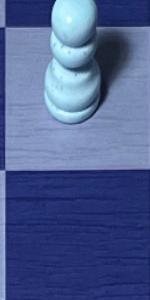
Label: Empty